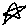
Label: star